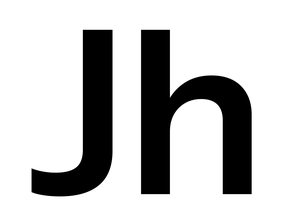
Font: InstrumentSans_SemiBold